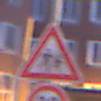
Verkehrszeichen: KinderLinks
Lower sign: Geschwindigkeit30
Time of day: Night
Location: Outdoor (Urban)
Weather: PartlyCloudy
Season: NotSpecified
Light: Artificial